Question: I've just started to learn webgl I've been trying to generate triangles with random size and positions just like in this picture using javascript.

I know that I need to use a for loop inside the function initScene() but I am not sure how to put the new positions into the array. Please help.
'''
// Application info.
var app = app || {};
var nbTriangles=20;
function getContextGL(canvasElement)
{
var can = document.getElementById(canvasElement);
if(can == null)
{
return [null, null];
}
var gl = can.getContext("webgl");
return [can, gl];
}
function createShaderFromElement(gl, id)
{
// Grab the script element.
var scriptElt = document.getElementById(id);
if (!scriptElt)
{
return null;
}
// Retrieve the source.
var scriptSource = scriptElt.textContent;
// Identify shader type based on element type.
var shaderObj;
if (scriptElt.type == "x-shader/x-fragment")
{
shaderObj = gl.createShader(gl.FRAGMENT_SHADER);
}
else if (scriptElt.type == "x-shader/x-vertex")
{
shaderObj = gl.createShader(gl.VERTEX_SHADER);
}
else
{
return null;
}
// Compile and check status.
gl.shaderSource(shaderObj, scriptSource);
gl.compileShader(shaderObj);
var ok = gl.getShaderParameter(shaderObj, gl.COMPILE_STATUS);
if (!ok)
{
var msgError = gl.getShaderInfoLog(shaderObj);
alert(msgError);
gl.deleteShader(shader);
return null;
}
return shaderObj;
}
function buildProgram(gl, vertexShader, fragmentShader)
{
if (!vertexShader || !fragmentShader)
{
return null;
}
var progObject = gl.createProgram();
if(!progObject)
{
alert("Can't create program object.");
return ;
}
gl.attachShader(progObject, vertexShader);
gl.attachShader(progObject, fragmentShader);
gl.linkProgram(progObject);
var ok = gl.getProgramParameter(progObject, gl.LINK_STATUS);
if(!ok)
{
var msgError = gl.getProgramInfoLog(progObject);
alert(msgError);
gl.deleteProgram(progObject);
return null;
}
return progObject;
}
function initGL()
{
app.gl.viewport(0,0,app.can.width, app.can.height);
app.gl.clearColor(0.,0.,0., 1.0);
app.gl.clear(app.gl.COLOR_BUFFER_BIT);
var vs = createShaderFromElement(app.gl, "vs");
var fs = createShaderFromElement(app.gl, "fs");
app.progObject = buildProgram(app.gl, vs, fs);
app.gl.useProgram(app.progObject);
}
function initScene()
{
var gl = app.gl;
// Creer le buffer de geometrie (vertex)
//
/* Drawing one triangle:
var positions = [
// coordonnees normalisees.
0.0, 0.1, 0.1, -0.1,-0.1, -0.1
];*/
for (var i=0; i<nbTriangles;++i)
{
var orig = [0.0, 1.0, 1.0, -1.0, -1.0, -1.0];
var scale = Math.random() * 0.2;
var Trans = [Math.random() * 1.6, Math.random * 1.6];
P0 = orig[0] * scale + Trans[0];
P1 = orig[1] * scale + Trans[1];
P2 = orig[2] * scale + Trans[2];
var positions= new Positions (P0,P1,P2)
TRIANGLES.push(newPositions);
}
// Creer un nouveau buffer vide.
var posBuffer = gl.createBuffer();
// Ref sur l'attribut "pos" dans le vertex shader.
var posLocation = gl.getAttribLocation(app.progObject, "pos");
// Activer le buffer. Toute operation sur buffer
// sera appliquer a posBuffer (il est actif!).
gl.bindBuffer(gl.ARRAY_BUFFER, posBuffer);
gl.enableVertexAttribArray(posLocation);
gl.vertexAttribPointer(posLocation, 2, gl.FLOAT, false /*no normalization*/, 0 /*stride*/, 0 /*offset*/);
gl.bufferData(gl.ARRAY_BUFFER, new Float32Array(positions), gl.STATIC_DRAW);
}
function render()
{
var gl = app.gl;
gl.clear( gl.COLOR_BUFFER_BIT)
// Dessiner le buffer.
gl.drawArrays(gl.TRIANGLES, 0, 3* nbTriangles);
}
function init()
{
[app.can, app.gl] = getContextGL('can');
if (app.can == null || app.gl == null)
{
alert("Can't init canvas or context");
return;
}
app.can.width = app.can.height * (app.can.clientWidth / app.can.clientHeight);
var rect = app.can.getBoundingClientRect();
app.scaleX = app.can.width / rect.width;
app.scaleY = app.can.height / rect.height;
initGL();
initScene();
render();
}
'''
'''
div
{
}
#main-div
{
display:inline-block;
}
#viewport, #manager
{
float: left;
margin: auto;
}
.color
{
width:100px;
height:50px;
}
.blue{
background:#0f0;
}
#viewport
{
width: 600px;
height:700px;
}
#can
{
width: 600px;
height: 500px;
border:1px solid orange;
}
#manager
{
width: 200px;
height:300px;
padding: 0 0 0 5px;
}
#obj-list
{
width: 200px;
}
'''
'''
<!DOCTYPE html>
<html>
<head>
<title>Colored Quad</title>
<link rel="stylesheet" type="text/css" href="style.css">
<script src="colored_quad.js"></script>
<script id="vs" type="x-shader/x-vertex">
precision mediump float;
attribute vec2 pos;
void main()
{
vec4 pt = vec4(pos, 0.0, 1.0);
gl_Position = pt;
}
</script>
<script id="fs" type="x-shader/x-fragment">
precision mediump float;
void main()
{
gl_FragColor = vec4(1,0,0,1);
}
</script>
</head>
<body onload="init();">
<div id="main-div">
<div id="viewport">
<canvas id="can" >Your browser doesn't seem to support canvas!</canvas>
</div>
</div>
</body>
</html>
'''
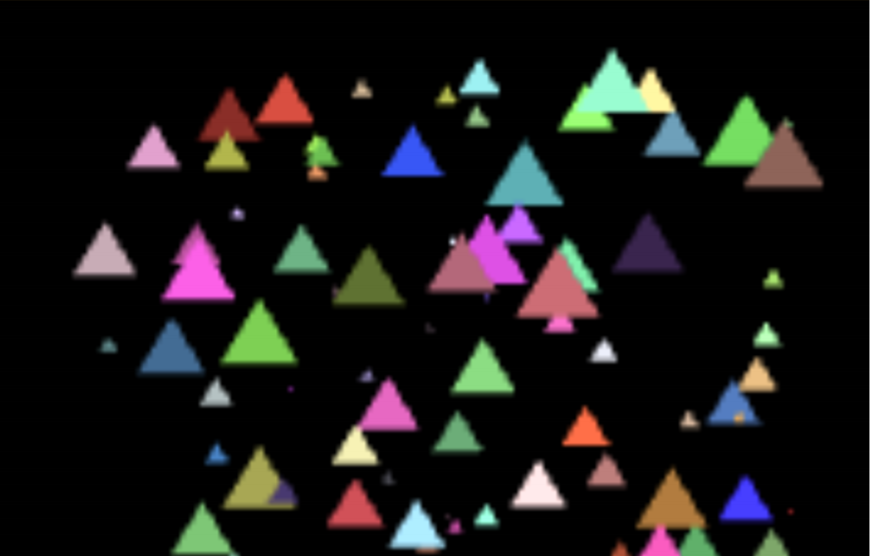
Answer: When I run your code I get an error "positions is undefined"
Maybe you should try to fix those errors before posting your question? If you're just learning JavaScript maybe <URL>
In any case, this code
'''
// Creer le buffer de geometrie (vertex)
//
/* Drawing one triangle:
var positions = [
// coordonnees normalisees.
0.0, 0.1, 0.1, -0.1,-0.1, -0.1
];*/
for (var i=0; i<nbTriangles;++i)
{
var orig = [0.0, 1.0, 1.0, -1.0, -1.0, -1.0];
var scale = Math.random() * 0.2;
var Trans = [Math.random() * 1.6, Math.random * 1.6];
P0 = orig[0] * scale + Trans[0];
P1 = orig[1] * scale + Trans[1];
P2 = orig[2] * scale + Trans[2];
var positions= new Positions (P0,P1,P2)
TRIANGLES.push(newPositions);
}
'''
has a lot of basic javascript issues.
'Positions' is not defined (the first error when running it). Just looking at the code I can also see a reference to 'TRIANGLES' that is not defined, 'newPositions' that is not defined. Also I see 'P0', 'P1', and 'P2' I'm assuming were supposed to be points but they are referencing only a single value in 'orig' each instead of 2 values (x and y). And 'P2' is referencing 'Trans[2]' which doesn't exist.
Here is one fix
'''
var positions = [];
for (var i = 0; i < nbTriangles; ++i) {
var orig = [0.0, 1.0, 1.0, -1.0, -1.0, -1.0];
var scale = Math.random() * 0.2;
var Trans = [Math.random() * 1.6, Math.random() * 1.6];
var P0 = [
orig[0] * scale + Trans[0],
orig[1] * scale + Trans[1],
];
var P1 = [
orig[2] * scale + Trans[0],
orig[3] * scale + Trans[1],
];
var P2 = [
orig[4] * scale + Trans[0],
orig[5] * scale + Trans[1],
];
positions.push(...P0, ...P1, ...P2);
}
'''
Another fix would be to loop over the points in 'orig'
'''
for (var i = 0; i < nbTriangles; ++i) {
var orig = [0.0, 1.0, 1.0, -1.0, -1.0, -1.0];
var scale = Math.random() * 0.2;
var Trans = [Math.random() * 1.6, Math.random() * 1.6];
for (var j = 0; j < orig.length; j += 2) {
positions.push(
orig[j ] * scale + Trans[0],
orig[j + 1] * scale + Trans[1],
);
}
}
'''
another would be to write functions to scale and add vectors
'''
const addV = (v1, v2) => v1.map((v1Elem, i) => v1Elem + v2[i]);
const scaleV = (v, scale) => v.map((elem) => elem * scale);
for (var i = 0; i < nbTriangles; ++i) {
var orig = [0.0, 1.0, 1.0, -1.0, -1.0, -1.0];
var scale = Math.random() * 0.2;
var Trans = [Math.random() * 1.6, Math.random() * 1.6];
for (var j = 0; j < orig.length; j += 2) {
// pull out 2 values from orig
let p = orig.slice(j, j + 2);
p = scaleV(p, scale);
p = addV(p, Trans);
positions.push(...p);
}
}
'''
As for adding a different color to each triangle I'd suggest you go read some <URL>
'''
// Application info.
var app = app || {};
var nbTriangles = 20;
function getContextGL(canvasElement) {
var can = document.getElementById(canvasElement);
if (can == null) {
return [null, null];
}
var gl = can.getContext("webgl");
return [can, gl];
}
function createShaderFromElement(gl, id) {
// Grab the script element.
var scriptElt = document.getElementById(id);
if (!scriptElt) {
return null;
}
// Retrieve the source.
var scriptSource = scriptElt.textContent;
// Identify shader type based on element type.
var shaderObj;
if (scriptElt.type == "x-shader/x-fragment") {
shaderObj = gl.createShader(gl.FRAGMENT_SHADER);
} else if (scriptElt.type == "x-shader/x-vertex") {
shaderObj = gl.createShader(gl.VERTEX_SHADER);
} else {
return null;
}
// Compile and check status.
gl.shaderSource(shaderObj, scriptSource);
gl.compileShader(shaderObj);
var ok = gl.getShaderParameter(shaderObj, gl.COMPILE_STATUS);
if (!ok) {
var msgError = gl.getShaderInfoLog(shaderObj);
alert(msgError);
gl.deleteShader(shader);
return null;
}
return shaderObj;
}
function buildProgram(gl, vertexShader, fragmentShader) {
if (!vertexShader || !fragmentShader) {
return null;
}
var progObject = gl.createProgram();
if (!progObject) {
alert("Can't create program object.");
return;
}
gl.attachShader(progObject, vertexShader);
gl.attachShader(progObject, fragmentShader);
gl.linkProgram(progObject);
var ok = gl.getProgramParameter(progObject, gl.LINK_STATUS);
if (!ok) {
var msgError = gl.getProgramInfoLog(progObject);
alert(msgError);
gl.deleteProgram(progObject);
return null;
}
return progObject;
}
function initGL() {
app.gl.viewport(0, 0, app.can.width, app.can.height);
app.gl.clearColor(0., 0., 0., 1.0);
app.gl.clear(app.gl.COLOR_BUFFER_BIT);
var vs = createShaderFromElement(app.gl, "vs");
var fs = createShaderFromElement(app.gl, "fs");
app.progObject = buildProgram(app.gl, vs, fs);
app.gl.useProgram(app.progObject);
}
function initScene() {
var gl = app.gl;
// Creer le buffer de geometrie (vertex)
//
var positions = [];
for (var i = 0; i < nbTriangles; ++i) {
var orig = [0.0, 1.0, 1.0, -1.0, -1.0, -1.0];
var scale = Math.random() * 0.2;
var Trans = [Math.random() * 1.6, Math.random() * 1.6];
var P0 = [
orig[0] * scale + Trans[0],
orig[1] * scale + Trans[1],
];
var P1 = [
orig[2] * scale + Trans[0],
orig[3] * scale + Trans[1],
];
var P2 = [
orig[4] * scale + Trans[0],
orig[5] * scale + Trans[1],
];
positions.push(...P0, ...P1, ...P2);
}
// Creer un nouveau buffer vide.
var posBuffer = gl.createBuffer();
// Ref sur l'attribut "pos" dans le vertex shader.
var posLocation = gl.getAttribLocation(app.progObject, "pos");
// Activer le buffer. Toute operation sur buffer
// sera appliquer a posBuffer (il est actif!).
gl.bindBuffer(gl.ARRAY_BUFFER, posBuffer);
gl.enableVertexAttribArray(posLocation);
gl.vertexAttribPointer(posLocation, 2, gl.FLOAT, false /*no normalization*/ , 0 /*stride*/ , 0 /*offset*/ );
gl.bufferData(gl.ARRAY_BUFFER, new Float32Array(positions), gl.STATIC_DRAW);
}
function render() {
var gl = app.gl;
gl.clear(gl.COLOR_BUFFER_BIT)
// Dessiner le buffer.
gl.drawArrays(gl.TRIANGLES, 0, 3 * nbTriangles);
}
function init() {
[app.can, app.gl] = getContextGL('can');
if (app.can == null || app.gl == null) {
alert("Can't init canvas or context");
return;
}
app.can.width = app.can.height * (app.can.clientWidth / app.can.clientHeight);
var rect = app.can.getBoundingClientRect();
app.scaleX = app.can.width / rect.width;
app.scaleY = app.can.height / rect.height;
initGL();
initScene();
render();
}
init();
'''
'''
#main-div {
display: inline-block;
}
#viewport,
#manager {
float: left;
margin: auto;
}
.color {
width: 100px;
height: 50px;
}
.blue {
background: #0f0;
}
#viewport {
width: 600px;
height: 700px;
}
#can {
width: 600px;
height: 500px;
border: 1px solid orange;
}
#manager {
width: 200px;
height: 300px;
padding: 0 0 0 5px;
}
#obj-list {
width: 200px;
}
'''
'''
<div id="main-div">
<div id="viewport">
<canvas id="can" >Your browser doesn't seem to support canvas!</canvas>
</div>
</div>
<script id="vs" type="x-shader/x-vertex">
precision mediump float;
attribute vec2 pos;
void main()
{
vec4 pt = vec4(pos, 0.0, 1.0);
gl_Position = pt;
}
</script>
<script id="fs" type="x-shader/x-fragment">
precision mediump float;
void main()
{
gl_FragColor = vec4(1,0,0,1);
}
</script>
'''